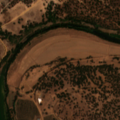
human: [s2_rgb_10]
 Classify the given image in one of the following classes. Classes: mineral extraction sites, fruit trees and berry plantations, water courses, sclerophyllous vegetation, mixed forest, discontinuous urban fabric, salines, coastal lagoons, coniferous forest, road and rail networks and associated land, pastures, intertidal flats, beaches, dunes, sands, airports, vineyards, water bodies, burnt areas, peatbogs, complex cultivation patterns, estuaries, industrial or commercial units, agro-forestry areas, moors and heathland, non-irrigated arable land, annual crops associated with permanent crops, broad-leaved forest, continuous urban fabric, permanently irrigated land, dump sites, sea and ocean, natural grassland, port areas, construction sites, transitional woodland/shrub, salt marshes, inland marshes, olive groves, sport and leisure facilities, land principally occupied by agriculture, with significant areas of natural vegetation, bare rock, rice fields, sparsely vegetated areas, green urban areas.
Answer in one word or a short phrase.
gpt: rice fields, olive groves, agro-forestry areas, coniferous forest, transitional woodland/shrub